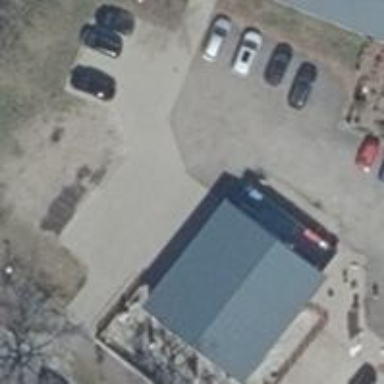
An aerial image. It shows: Retail building with gabled roof.